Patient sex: F
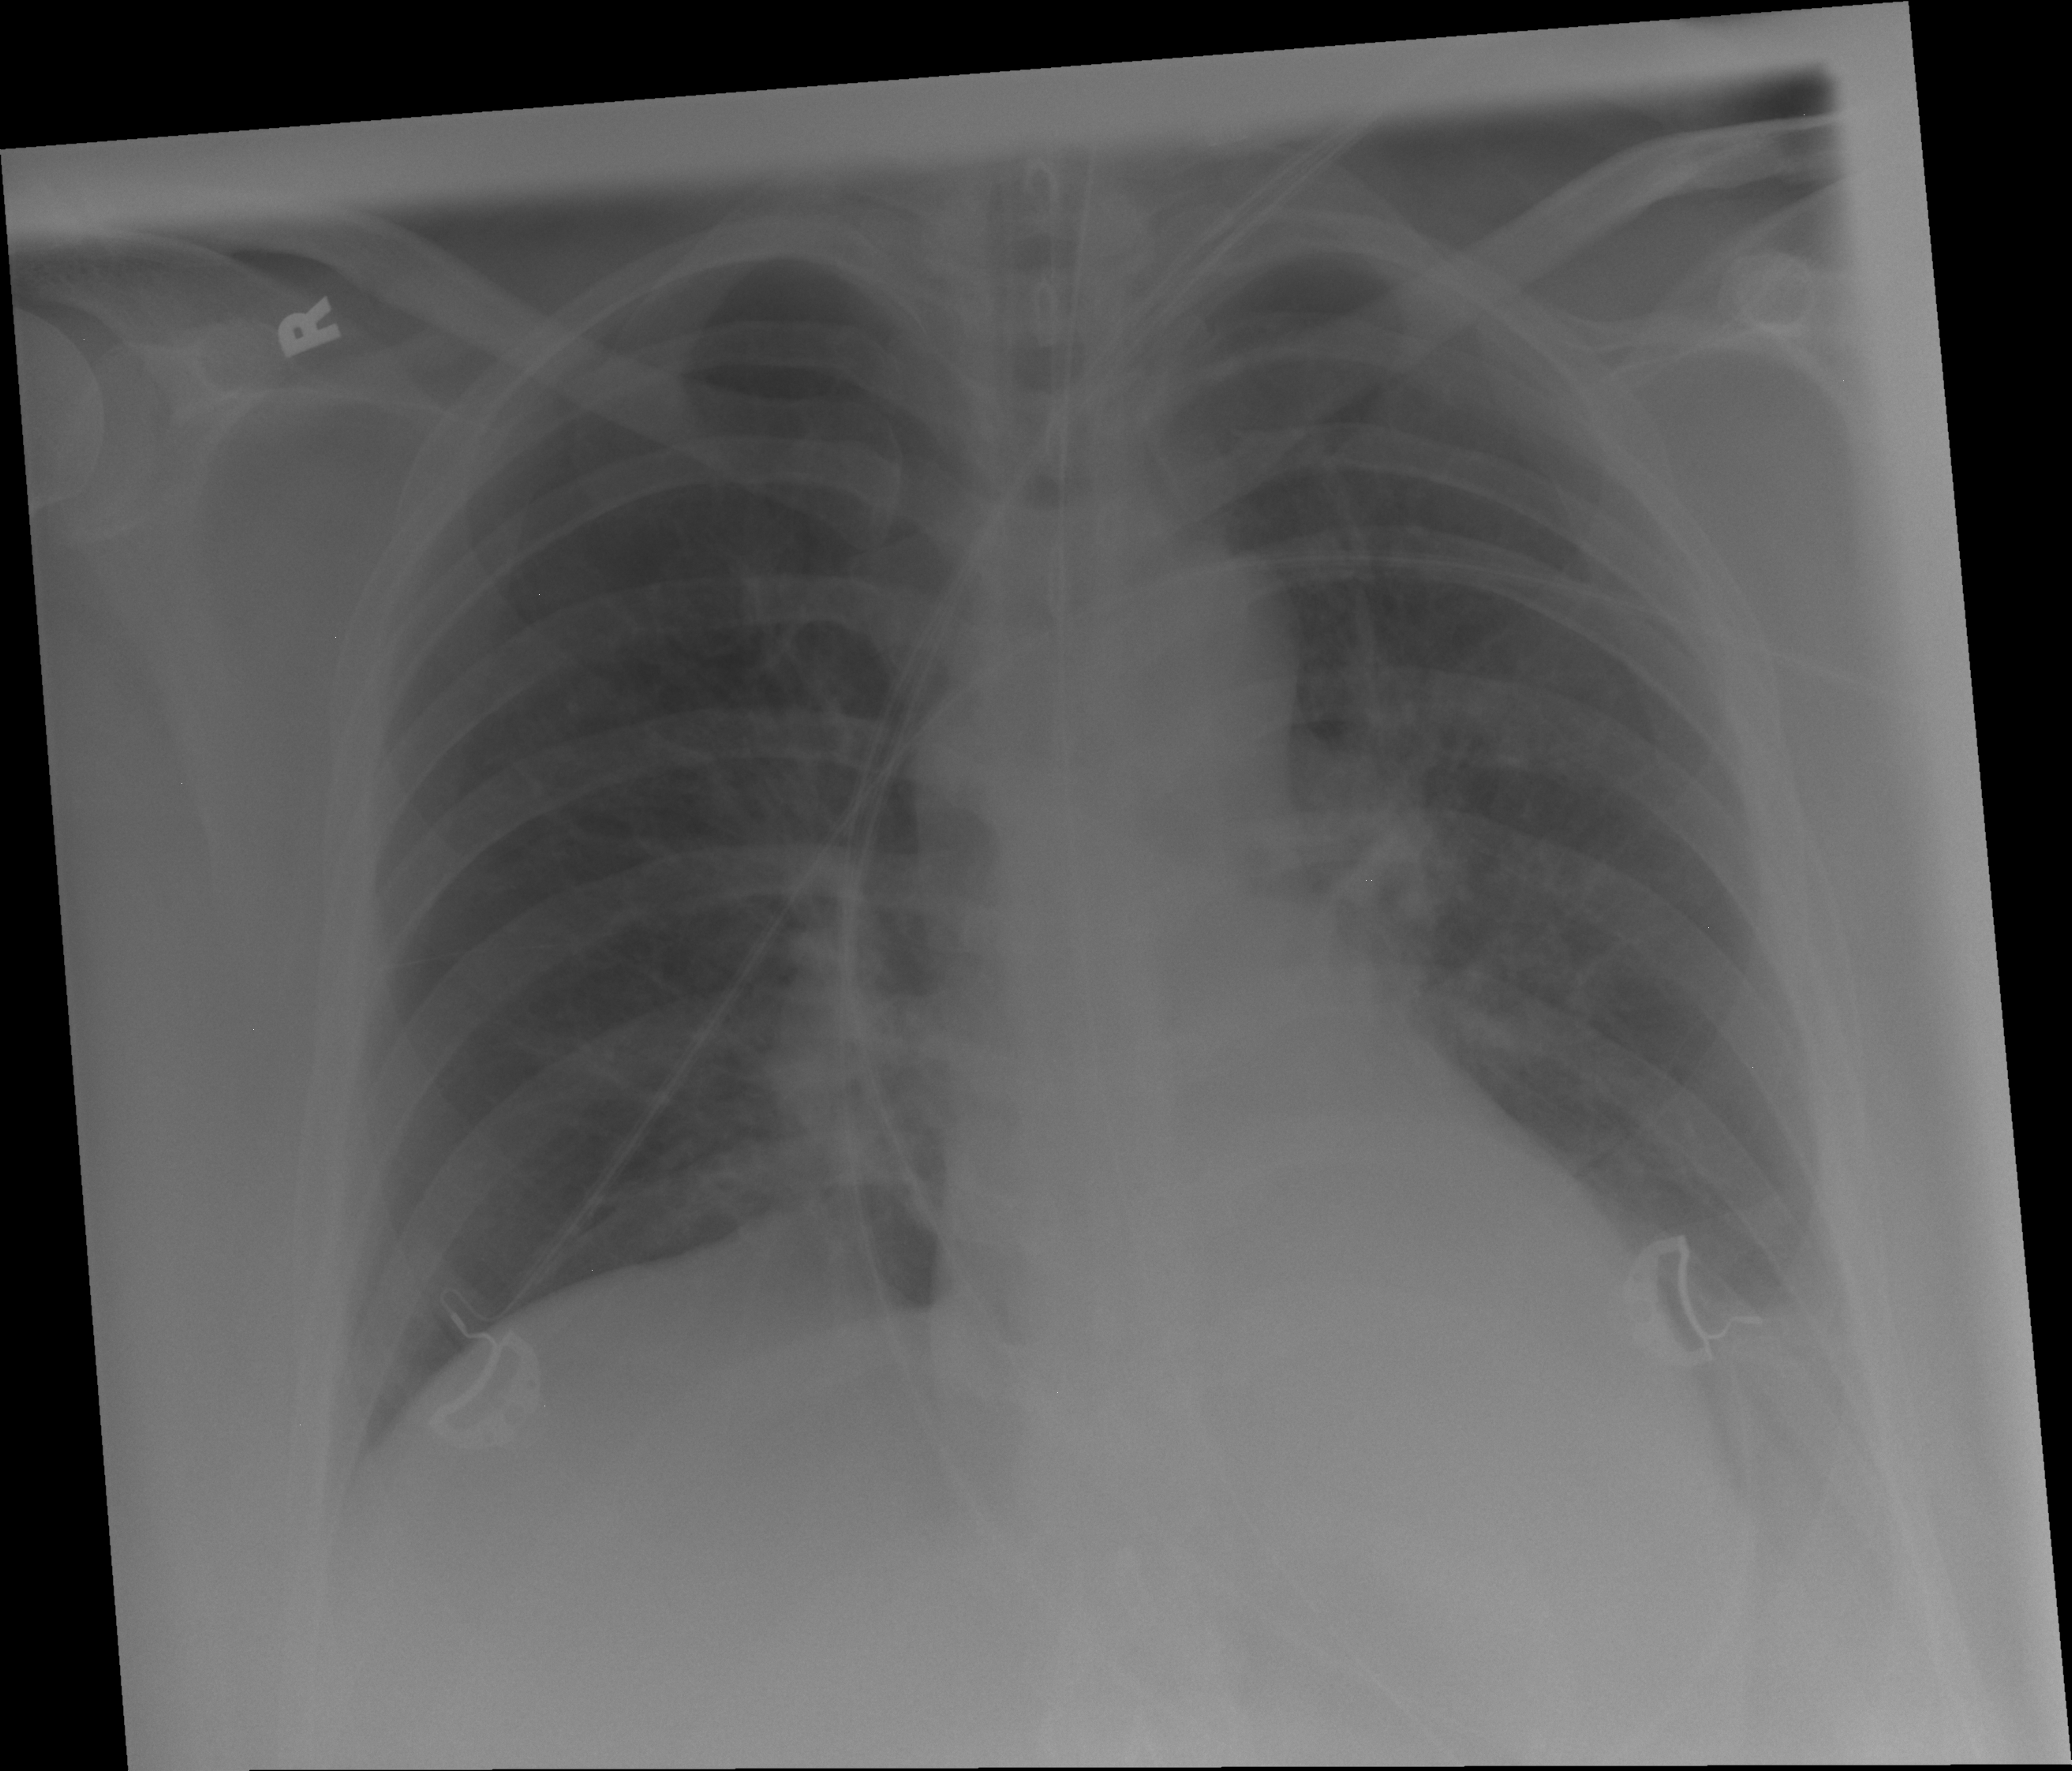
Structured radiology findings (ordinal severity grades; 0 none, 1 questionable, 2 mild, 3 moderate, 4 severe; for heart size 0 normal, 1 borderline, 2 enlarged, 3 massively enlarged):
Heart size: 0
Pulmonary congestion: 0
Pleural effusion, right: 0
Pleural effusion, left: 2
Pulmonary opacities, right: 0
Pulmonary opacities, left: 0
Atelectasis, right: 0
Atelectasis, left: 0